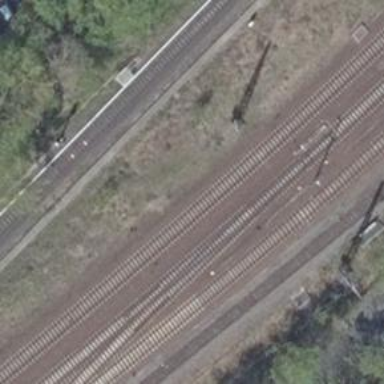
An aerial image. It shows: Railway track with contact line for electrification.